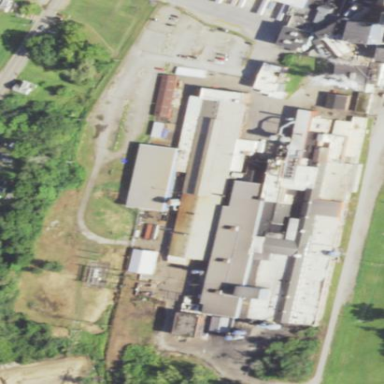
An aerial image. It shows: Industrial area with factory.